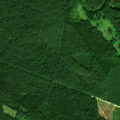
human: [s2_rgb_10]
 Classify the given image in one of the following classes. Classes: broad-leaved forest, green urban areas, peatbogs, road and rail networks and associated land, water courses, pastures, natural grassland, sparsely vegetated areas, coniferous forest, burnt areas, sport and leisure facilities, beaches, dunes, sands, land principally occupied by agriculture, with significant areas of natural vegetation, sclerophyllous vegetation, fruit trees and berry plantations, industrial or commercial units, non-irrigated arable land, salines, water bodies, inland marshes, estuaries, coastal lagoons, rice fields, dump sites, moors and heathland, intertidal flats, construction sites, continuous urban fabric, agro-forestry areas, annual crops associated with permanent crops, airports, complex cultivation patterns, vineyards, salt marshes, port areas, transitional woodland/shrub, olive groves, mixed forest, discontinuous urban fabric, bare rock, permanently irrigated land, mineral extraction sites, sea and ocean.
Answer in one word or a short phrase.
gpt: broad-leaved forest, coniferous forest, mixed forest, transitional woodland/shrub